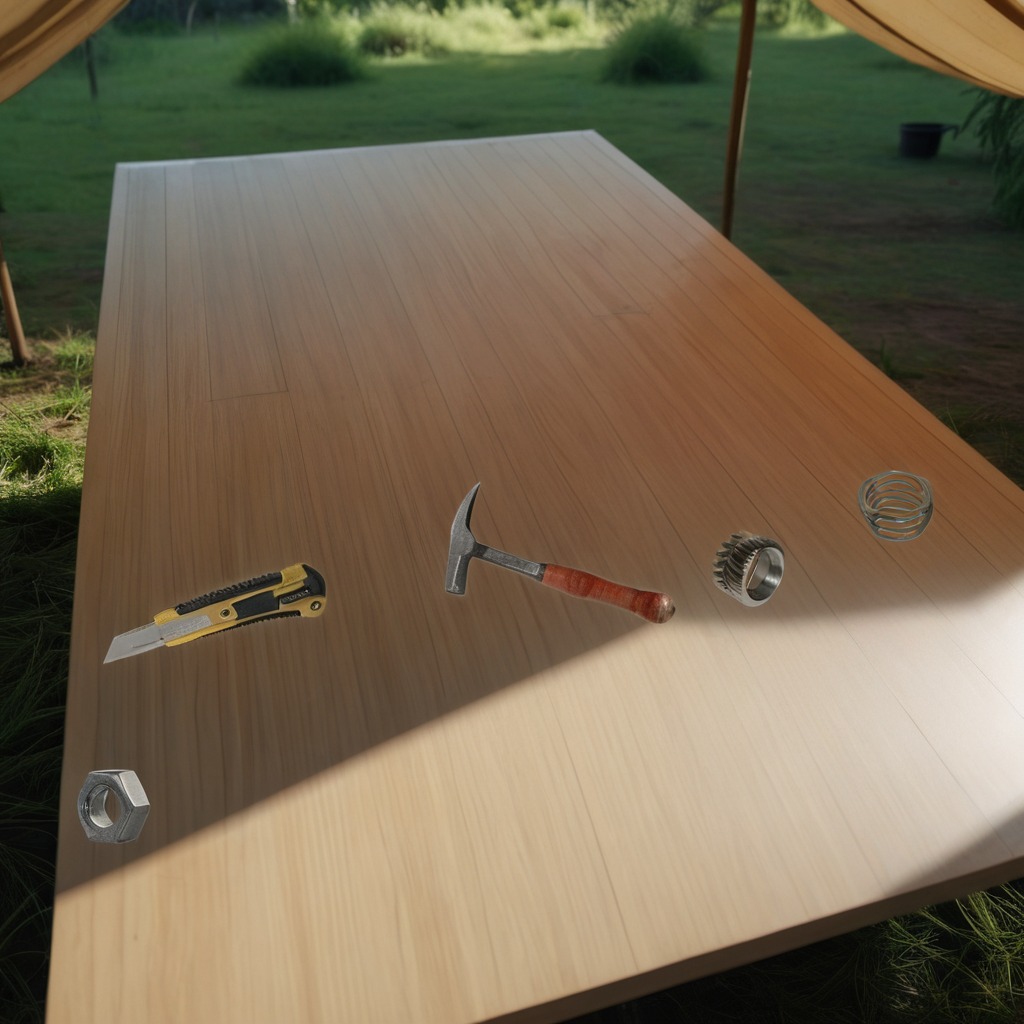
A steel gear with teeth, a utility knife, a hammer, a coiled metal spring, and a metal nut are lying on a wooden table inside a jungle field workshop tent.